Question: An app extension is causing a code signing issue. This app is already on the Appstore (with this extension) yet overnight for some reason when I have come back to this app im getting
A strange error as its contradicting itself by showing two exact identical certificates in said error message.
Ive tried
clean and restart, deleting derived data, regenerating provisioning profiles, deleting and creating new profiles. using both xcode 6.1 and xcode beta and <URL>
I have also searched SO <URL> and no solutions offered worked
(Deleting the app extension removes the error)
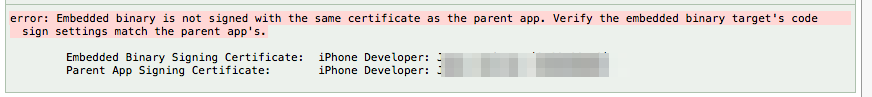
Answer: So if anyone comes across this cryptic message the "App Group" switch in Capabilities of the app extension was off for some reason. Turned it back on and all good. Fix any "issues" if it requires you to when you do this